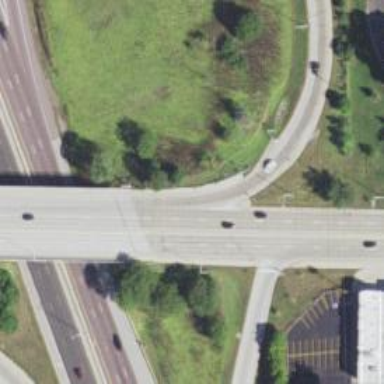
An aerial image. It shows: Secondary road with bridge.